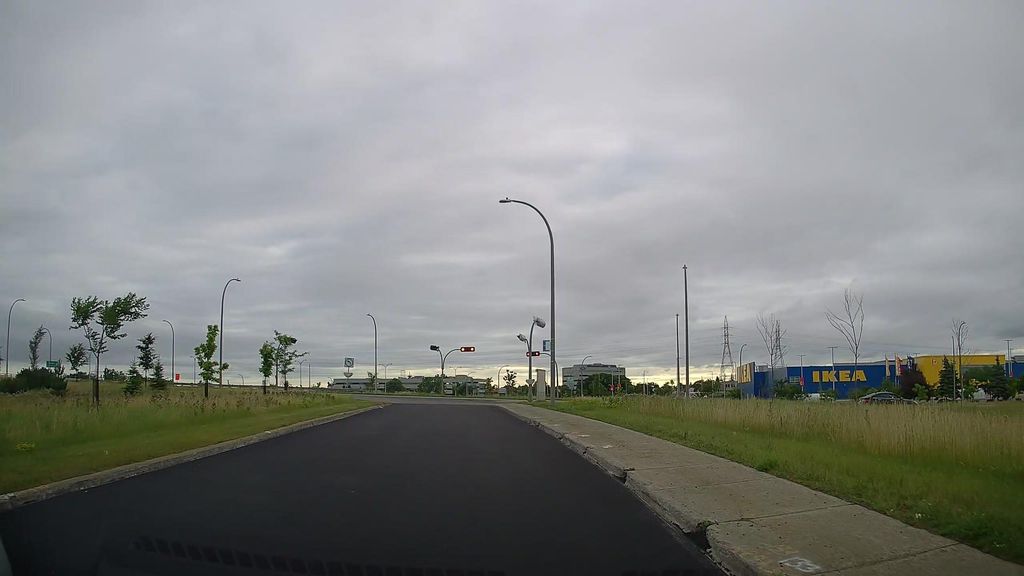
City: montreal